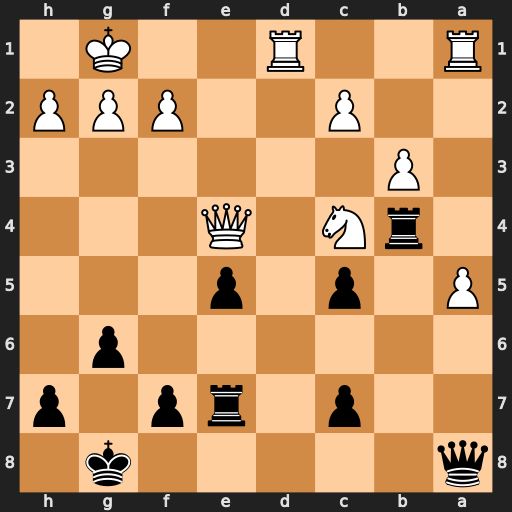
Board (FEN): q5k1/2p1rp1p/6p1/P1p1p3/1rN1Q3/1P6/2P2PPP/R2R2K1
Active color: b
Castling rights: -
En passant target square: -
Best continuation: Qxe4 Rd8+ Kg7